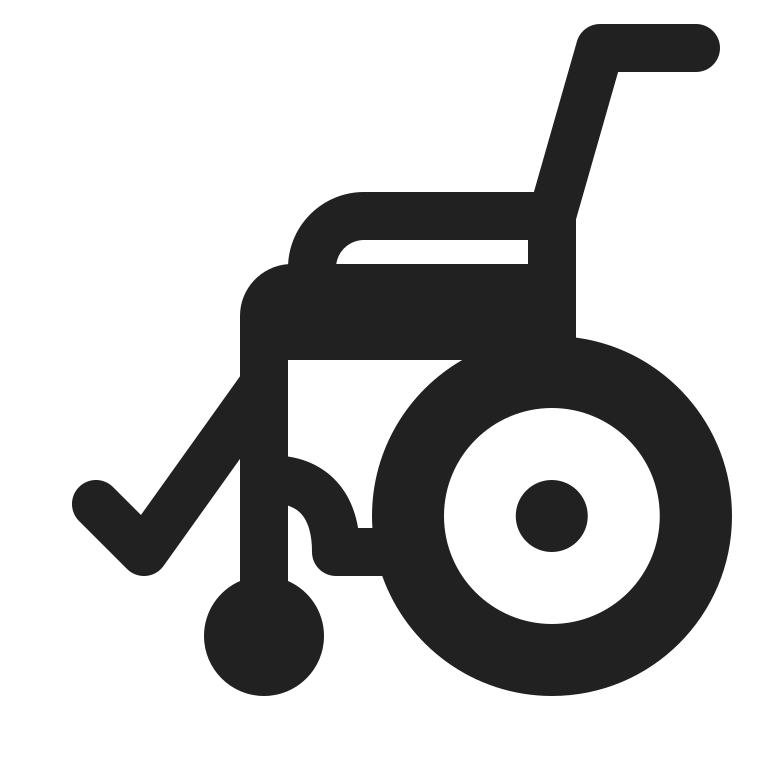
manual wheelchair high contrast